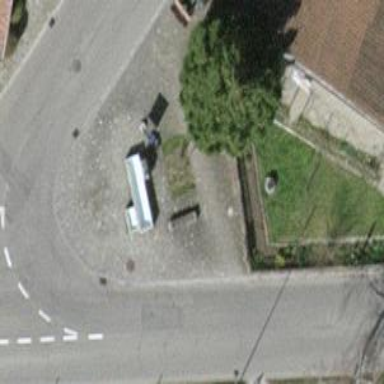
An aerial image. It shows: Brown bench in the vicinity.